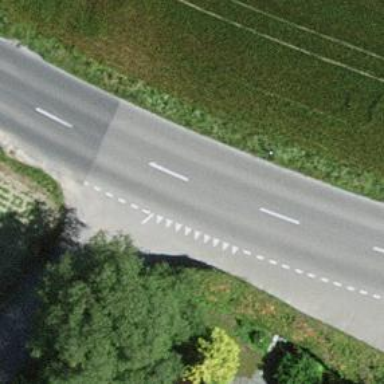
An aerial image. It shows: Secondary road.